The plot is a signal-to-image rendering of a rotating shaft's vibration measurement. Classify the rotor condition as one of: normal, misalignment, unbalance, looseness.
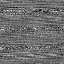
Answer: looseness